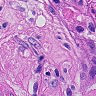
Metastatic tissue present: yes